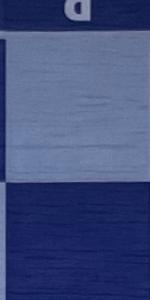
Label: Empty